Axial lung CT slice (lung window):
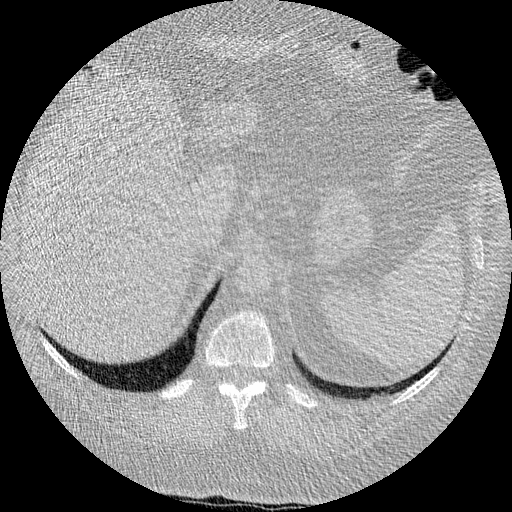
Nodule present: no